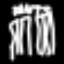
Label: pants